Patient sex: M
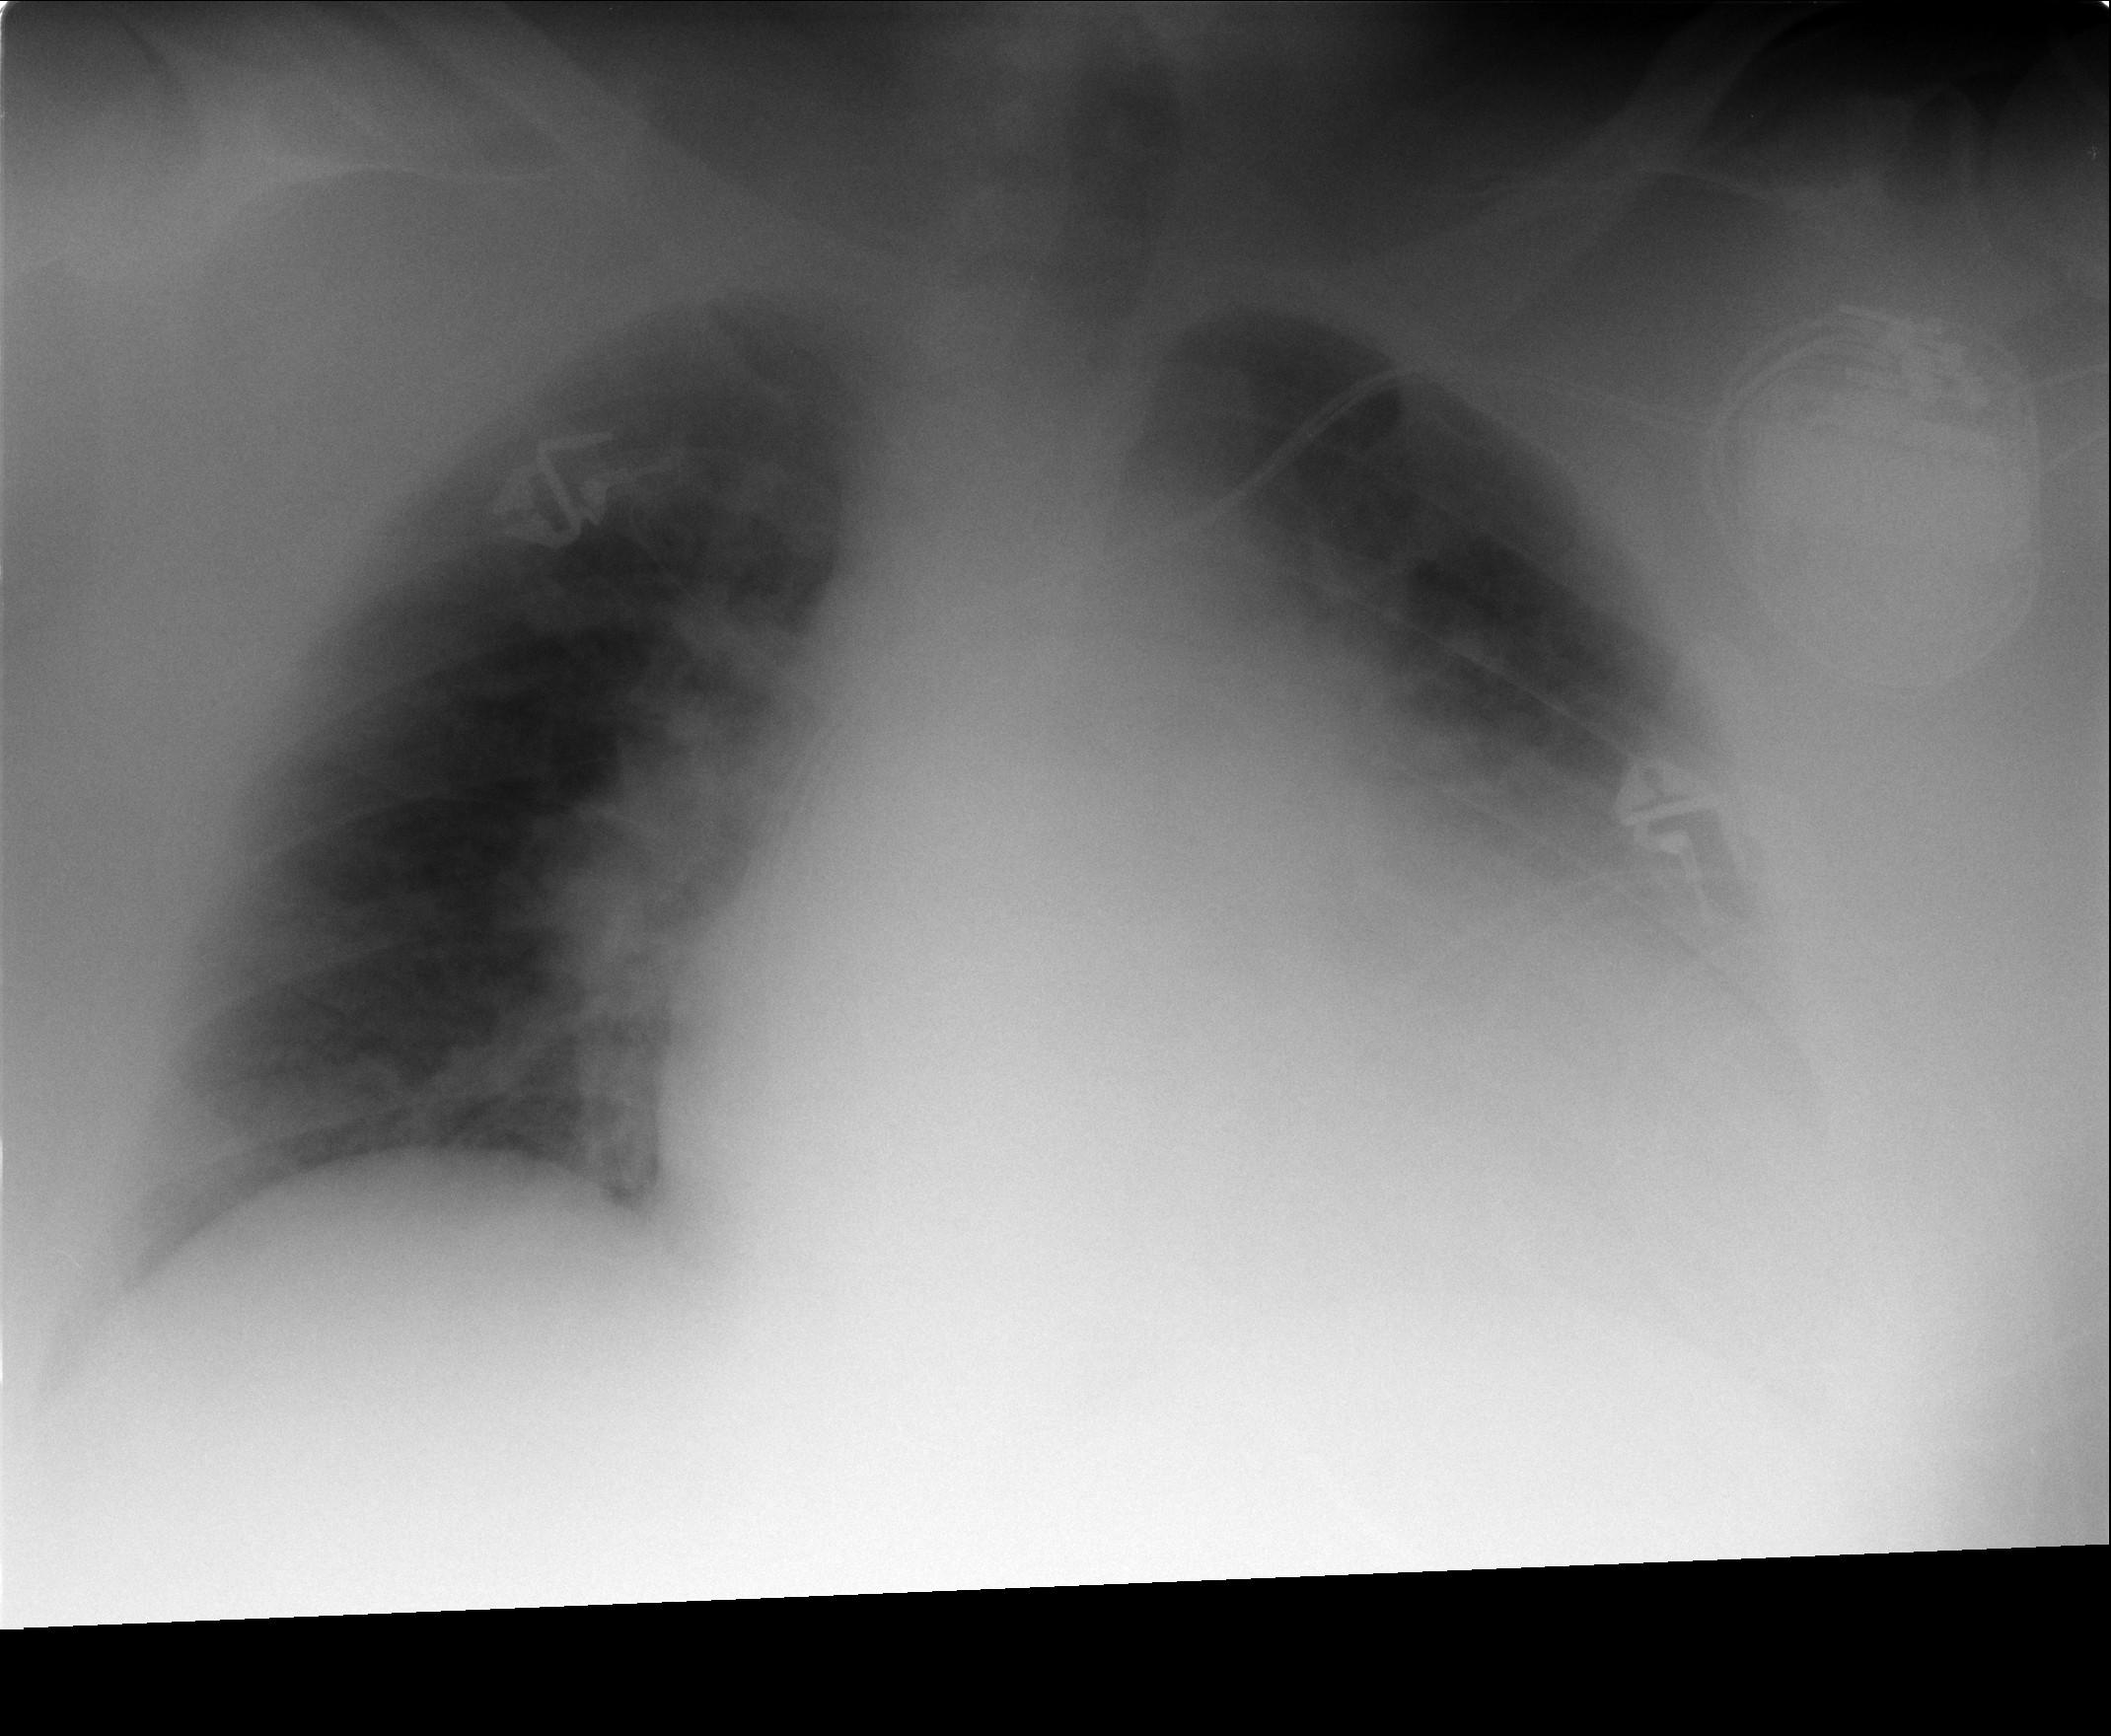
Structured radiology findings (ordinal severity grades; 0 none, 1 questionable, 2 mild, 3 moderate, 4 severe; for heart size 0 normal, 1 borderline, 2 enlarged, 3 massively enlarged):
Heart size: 3
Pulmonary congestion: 2
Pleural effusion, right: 0
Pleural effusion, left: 2
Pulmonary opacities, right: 0
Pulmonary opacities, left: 0
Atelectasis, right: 0
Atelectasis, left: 2